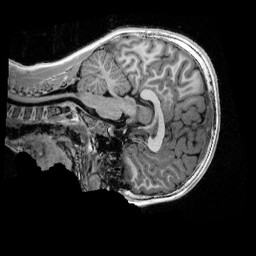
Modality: UNIT1_denoised
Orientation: sagittal
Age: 10
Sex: male
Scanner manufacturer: siemens
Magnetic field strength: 3 T
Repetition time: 4 s
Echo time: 0.00303 s